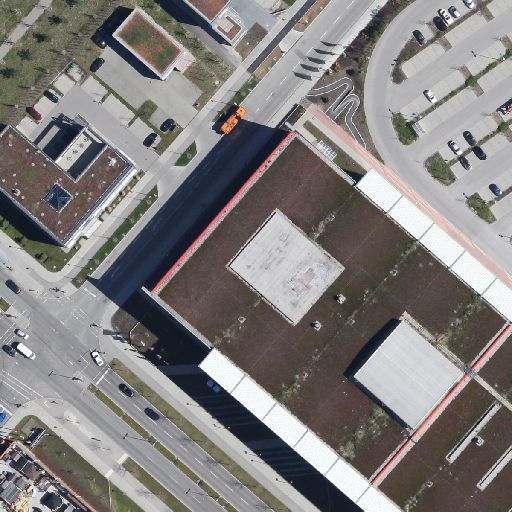
Referring expression: heavy-duty vehicle